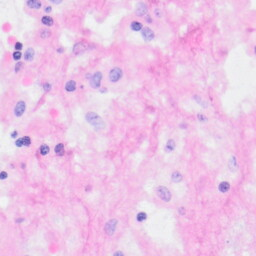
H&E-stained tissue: Kidney